Question: I'm going in circles with either an in valid context type or undefined entity key. I have attached a copy of the longer error message. Just trying to create a test application that is connected to an existing db.

Here is the code - thanks in advance
'''
public class TestPerson
{
int ID { get; set; }
string FirstName { get; set; }
string LastName { get; set; }
string Hair { get; set; }
string Race { get; set; }
string Measurements { get; set; }
}
public class TestPersonContext : DbContext
{
public DbSet<TestPerson> TestPersons { get; set; }
}
'''
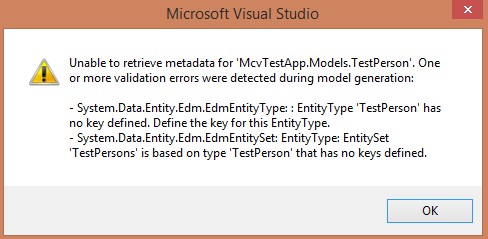
Answer: You should set one of your properties as the primary key. In your case this will be the ID property:
'''
public class TestPerson
{
[Key]
public int ID { get; set; }
public string FirstName { get; set; }
public string LastName { get; set; }
public string Hair { get; set; }
public string Race { get; set; }
public string Measurements { get; set; }
}
public class TestPersonContext : DbContext
{
public DbSet<TestPerson> TestPersons { get; set; }
}
'''
Btw why are all your properties private? It would be recommended to make all them publicly available, especially the primary key.
What is more there is something called Convention over Configuration which is used quite intensively in Entity Framework. One of the conventions is the Primary Key Convention which states:
> Code First infers that a property is a primary key if a property on a
class is named "ID" (not case sensitive), or the class name followed
by "ID". If the type of the primary key property is numeric or GUID it
will be configured as an identity column.
In your case you have in fact taken advantage of this conventions, so your code would probably work appropriately even without the [Key] attribute if your ID property would have been public.